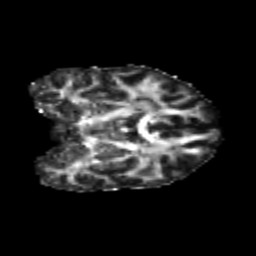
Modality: FA
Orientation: coronal
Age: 23
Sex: female
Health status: healthy
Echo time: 0.074 s